Question: Using the <URL>, I am trying to navigate navigation properties with Linq to Entities.
In my controller, I am using a repository pattern and unit of work. In this controller, the '_repository' is 'Websites'.
Given the following three tables:

I am trying to get the 'Website' entity, as well as a distinct list of 'ContentTypes.Description' for all 'SourceUrls' for a specific 'WebsiteID' and 'UserId'.
I can get the initial part of my data:
'''
var website = _repository
.Query()
.Select()
.Single(u => u.UserId == userId && u.WebsiteGuid == websiteGuid);
'''
I have had several messy attempts, including something like this:
'''
var website = _repository
.Query()
.Select()
.Single(u => u.UserId == userId && u.WebsiteGuid == websiteGuid)
.SourceUrls.Any(s => s.ContentTypeId == s.ContentType.ContentTypeId)
.Select(new ContentType());
'''
The framework gives me the ability to write out a SQL query through '.SelectQuery(...)', however I'm trying to avoid this.
I can create a new DTO and cast it to this as well.
Suggestions on how to get this Linq query to work?
Thanks.
Trying this through the 'Website' entity seems to be difficult as there is no direct navigation property 'Websites'--'ContentTypes'.
So, Starting from 'SourceUrls', I tried the following:
'''
var rep2 = _unitOfWork.Repository<SourceUrl>()
.Query(q => q.UserId == userId)
.Include(i => i.ContentType.Description.Distinct())
.Include(i => i.Website)
.Select().Where(w => w.Website.WebsiteGuid == websiteGuid).ToList();
'''
However I'm getting this new error:
> "The Include path expression must refer to a navigation property
defined on the type. Use dotted paths for reference navigation
properties and the Select operator for collection navigation
properties."
I also tried doing the linking through the '.Select()' but not quite there...
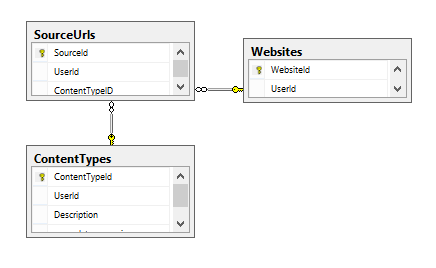
Answer: I don't have your data model to play with but this working on my local system:
'''
using System.Linq;
using System.Data.Entity;
public class Class1
{
public Class1()
{
var website = _repository
.Where(w => w.UserId == userIdArg && w.WebsiteGuidArg == websiteGuidArg)
.
}
}
'''
Your model may give you varying amounts of success with that 'Distinct()' but the important things is that you can use include to make sure you get the collections loaded.
I've made this answer community wiki in case any new discoveries require a change to it.